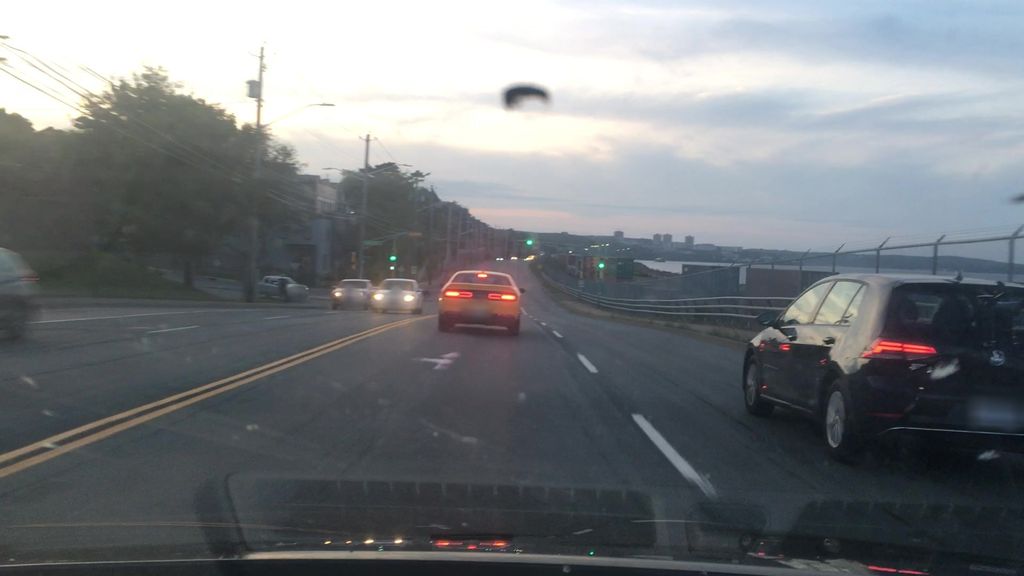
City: halifax